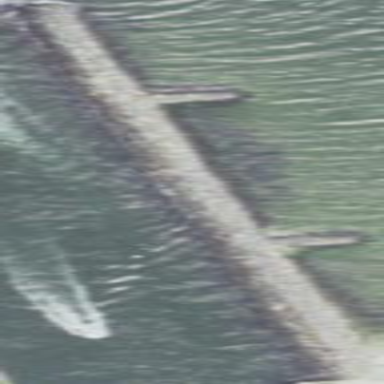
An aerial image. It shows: Breakwater structure.